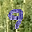
Label: 9